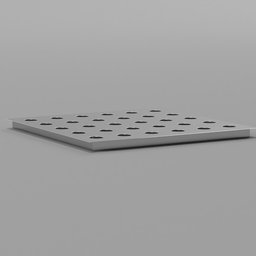
Label: appliances